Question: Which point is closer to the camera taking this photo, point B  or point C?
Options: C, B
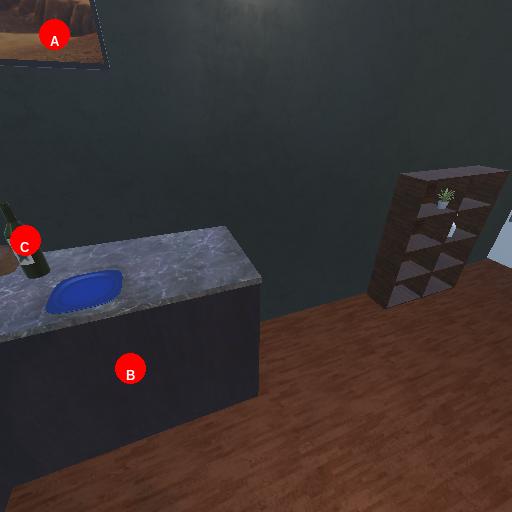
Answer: C